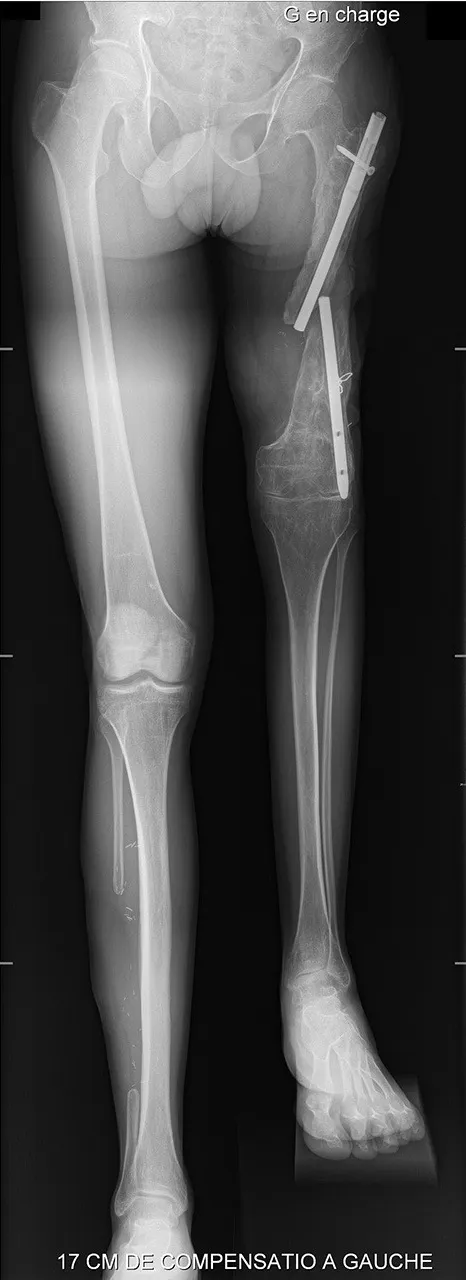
Pre-operative weight-bearing full-length lower limb X-ray showing major limb length discrepancy (17 cm).
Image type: radiology (x_ray)